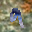
Label: 9